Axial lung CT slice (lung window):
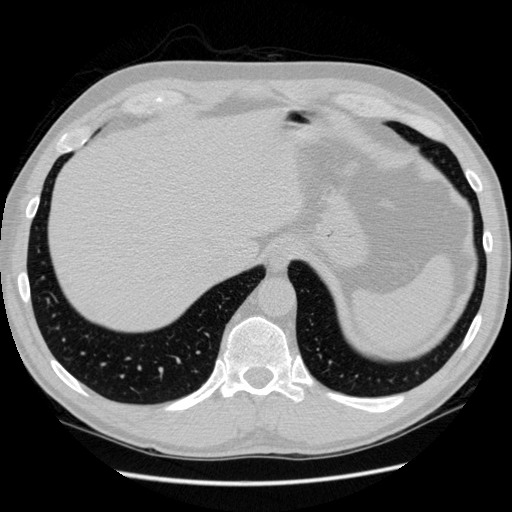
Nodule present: no